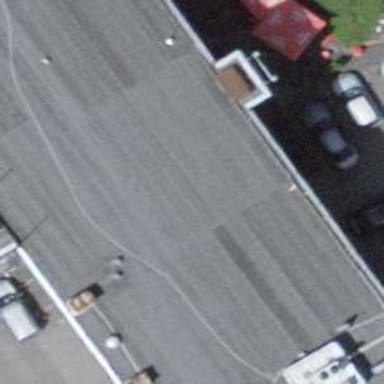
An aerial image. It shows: Restaurant.